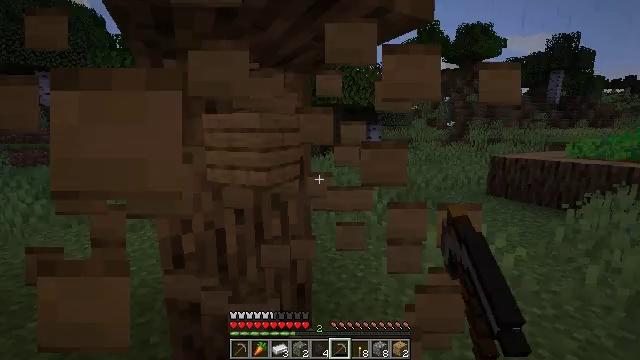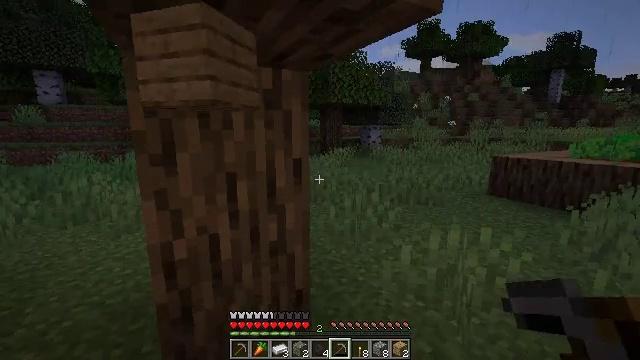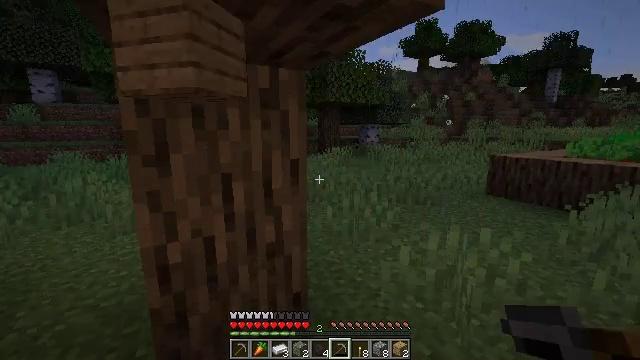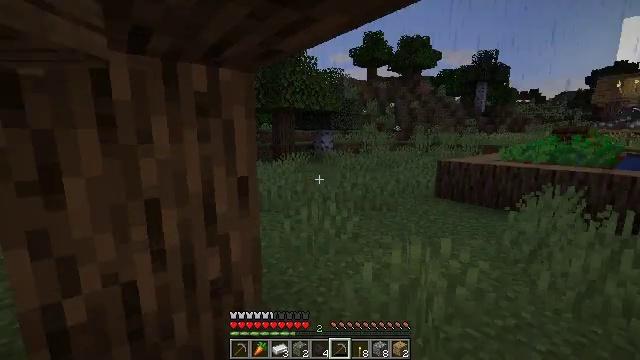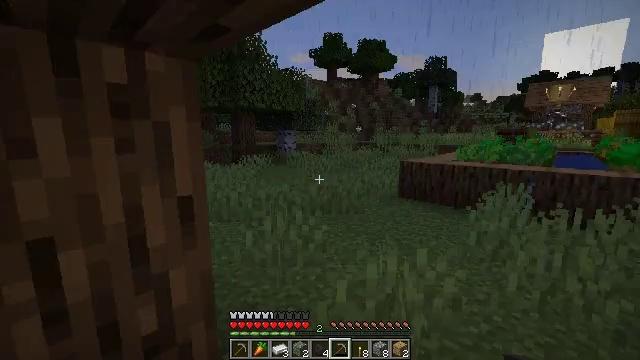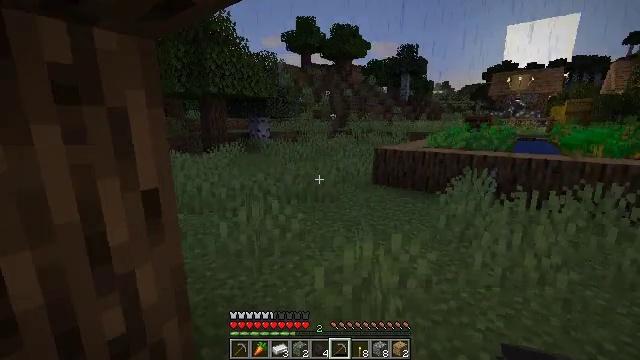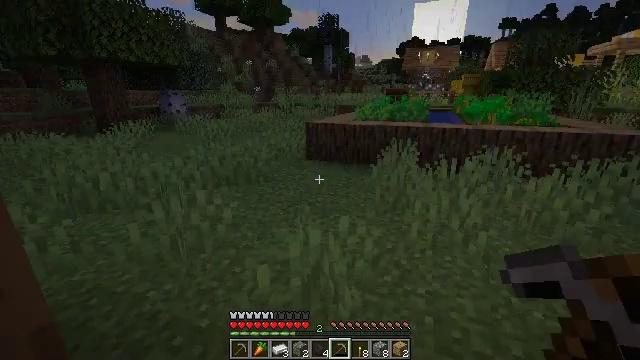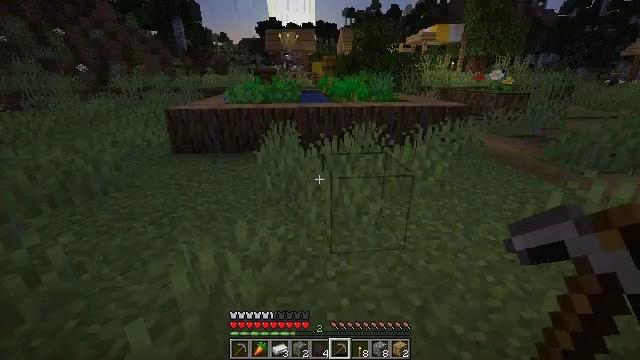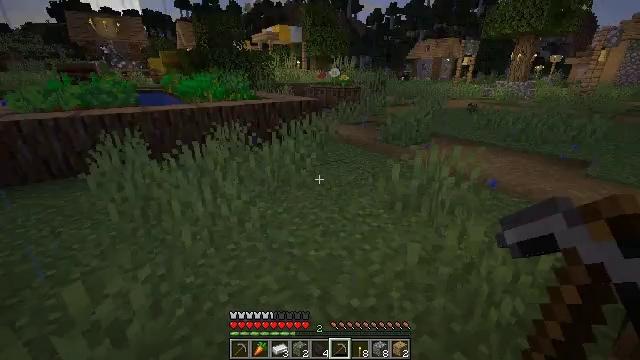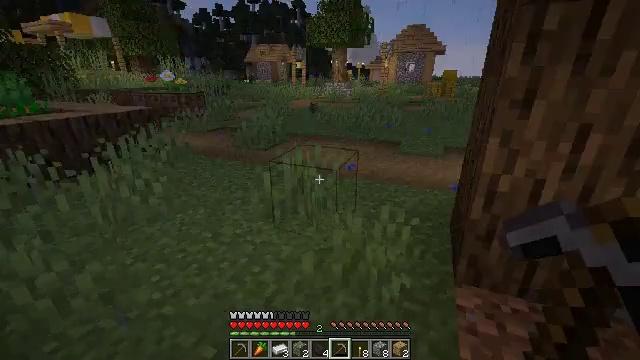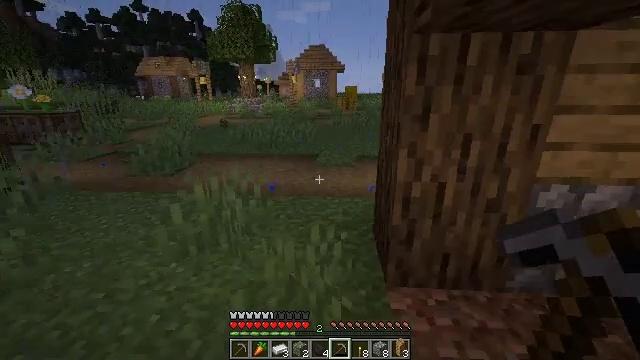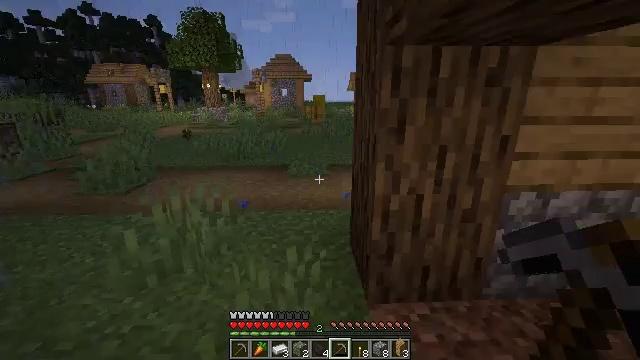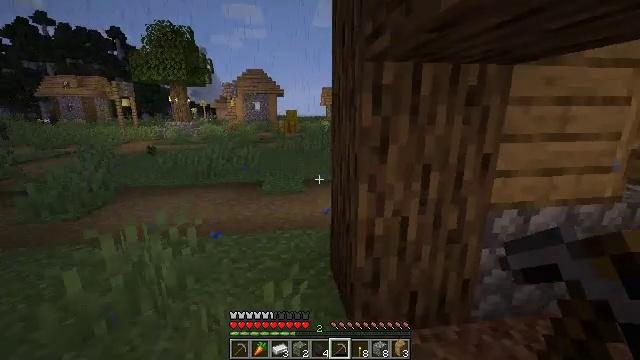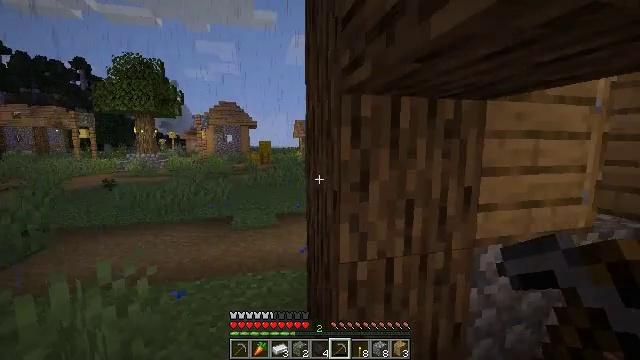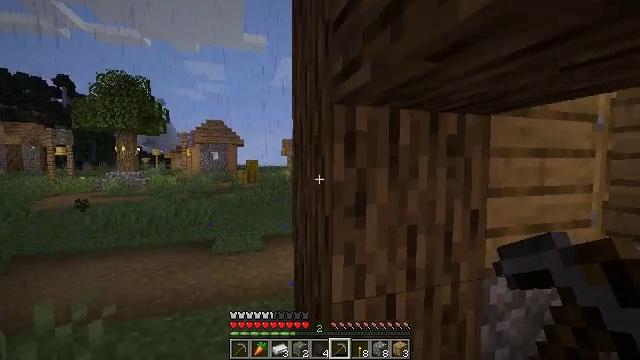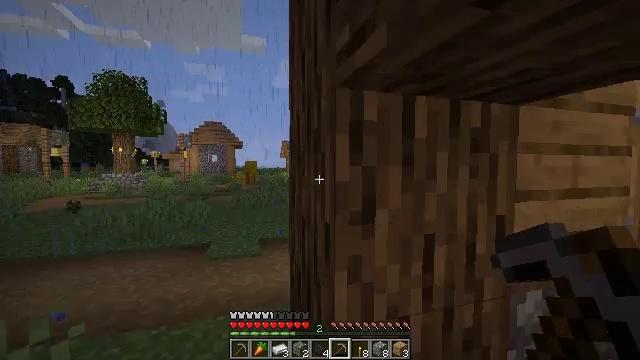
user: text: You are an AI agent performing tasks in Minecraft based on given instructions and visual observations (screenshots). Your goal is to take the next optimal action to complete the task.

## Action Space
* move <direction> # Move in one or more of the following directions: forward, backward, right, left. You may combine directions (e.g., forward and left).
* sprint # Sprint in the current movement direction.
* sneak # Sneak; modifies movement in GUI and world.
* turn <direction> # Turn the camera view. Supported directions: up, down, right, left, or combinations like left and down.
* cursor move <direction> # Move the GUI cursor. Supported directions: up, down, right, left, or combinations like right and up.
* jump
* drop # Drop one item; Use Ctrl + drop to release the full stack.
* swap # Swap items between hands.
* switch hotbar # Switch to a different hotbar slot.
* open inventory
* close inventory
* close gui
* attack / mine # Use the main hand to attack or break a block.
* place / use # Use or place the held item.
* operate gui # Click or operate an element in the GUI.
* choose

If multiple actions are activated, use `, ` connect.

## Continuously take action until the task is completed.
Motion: motion action
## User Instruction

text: Collect the oak door by breaking it.
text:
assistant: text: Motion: move forward, attack / mine
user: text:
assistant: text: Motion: move forward
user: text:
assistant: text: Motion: move forward, turn right and up
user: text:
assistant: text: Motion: move forward, turn right
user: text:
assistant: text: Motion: move forward, turn right and down
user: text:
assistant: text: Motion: move forward, turn right and down
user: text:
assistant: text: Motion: move forward, turn right and down
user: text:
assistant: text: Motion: move forward, turn right
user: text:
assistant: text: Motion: move forward, turn right
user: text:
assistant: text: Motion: move forward, turn right and up
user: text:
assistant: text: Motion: move forward, turn right and up
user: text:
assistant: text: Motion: move forward, turn right and up
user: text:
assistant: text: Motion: move forward, turn right and up
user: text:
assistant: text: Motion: move forward, turn right and up
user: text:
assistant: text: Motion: move forward
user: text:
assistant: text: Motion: move forward
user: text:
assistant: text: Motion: move forward
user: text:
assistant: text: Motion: move forward and move left
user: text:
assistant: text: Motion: move forward and move left
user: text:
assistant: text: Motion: move forward and move left
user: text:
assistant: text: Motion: move forward and move left
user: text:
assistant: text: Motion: move forward and move left, turn up
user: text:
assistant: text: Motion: move forward and move left
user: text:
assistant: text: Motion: move forward and move left
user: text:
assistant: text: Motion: move forward and move left
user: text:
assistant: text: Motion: move forward and move left
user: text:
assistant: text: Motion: move forward
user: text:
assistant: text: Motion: move forward
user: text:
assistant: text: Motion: move forward
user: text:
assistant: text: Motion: move forward